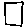
Label: square